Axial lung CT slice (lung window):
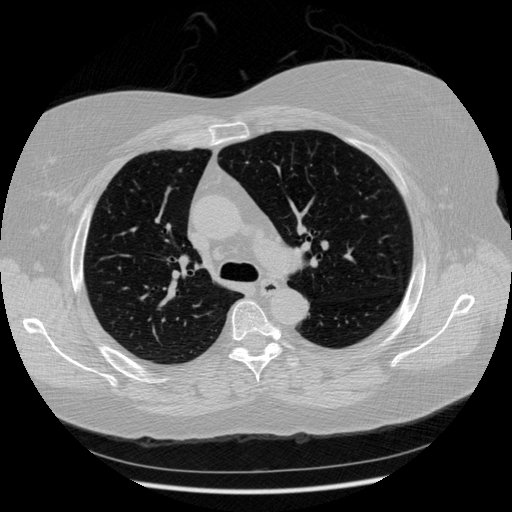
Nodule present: no